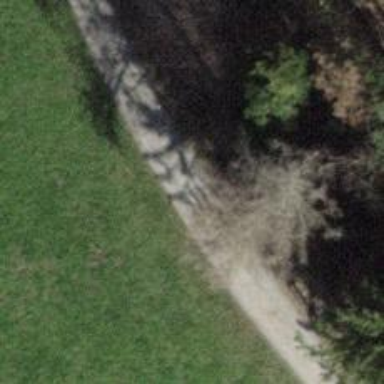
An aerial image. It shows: Gravel track with grade2 quality.